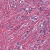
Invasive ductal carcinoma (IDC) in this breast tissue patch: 1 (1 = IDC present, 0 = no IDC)